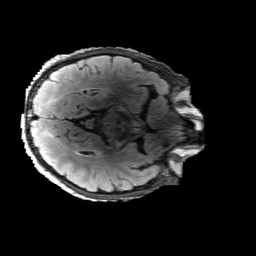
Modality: FLAIR
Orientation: axial
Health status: ill
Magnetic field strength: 3 T